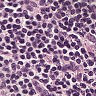
Metastatic tissue present: no